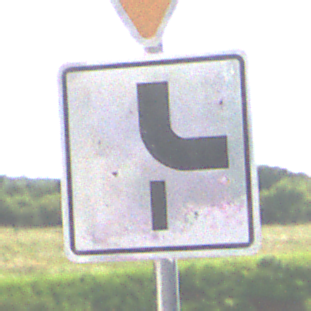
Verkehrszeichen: VerlaufVorfahrtsstrasse10
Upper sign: VorfahrtGewaehren
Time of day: MorningAfternoon
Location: Outdoor (RoadRail)
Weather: PartlyCloudy
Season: NotSpecified
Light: Natural